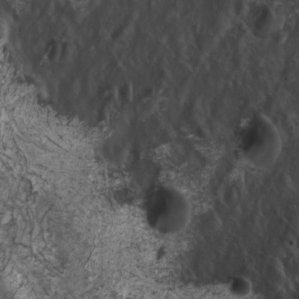
Label: non_frost